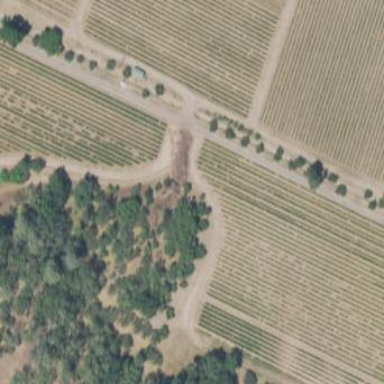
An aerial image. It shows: Vineyard with wine grapes as the main crop.